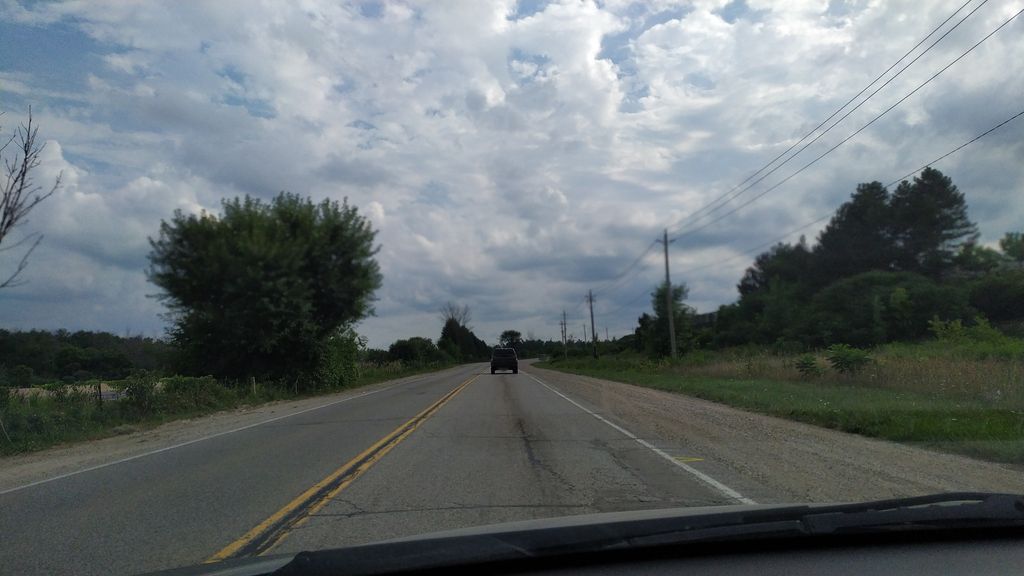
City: kitchener-waterloo